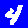
Digit: 4